Field crop: maize
Growth stage: 2
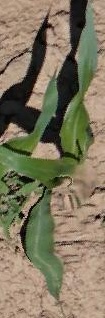
Species: maize